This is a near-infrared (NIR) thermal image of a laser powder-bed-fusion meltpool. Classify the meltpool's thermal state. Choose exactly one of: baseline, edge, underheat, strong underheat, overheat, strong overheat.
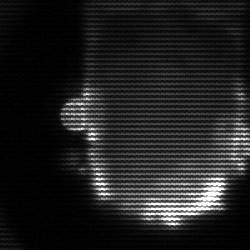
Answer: baseline